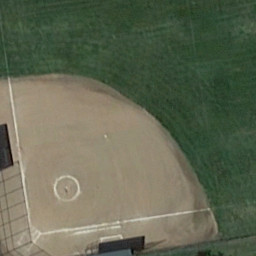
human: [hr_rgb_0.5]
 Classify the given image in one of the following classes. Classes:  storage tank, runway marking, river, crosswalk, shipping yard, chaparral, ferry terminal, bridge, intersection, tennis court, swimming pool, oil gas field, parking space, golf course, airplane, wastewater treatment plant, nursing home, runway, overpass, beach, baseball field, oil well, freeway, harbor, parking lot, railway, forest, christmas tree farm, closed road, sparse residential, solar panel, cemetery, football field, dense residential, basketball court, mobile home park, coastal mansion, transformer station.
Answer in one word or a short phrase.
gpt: baseball field